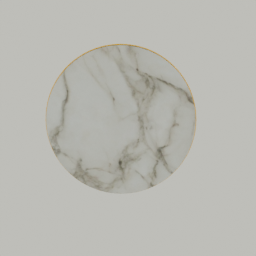
Label: furniture